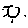
Label: sun